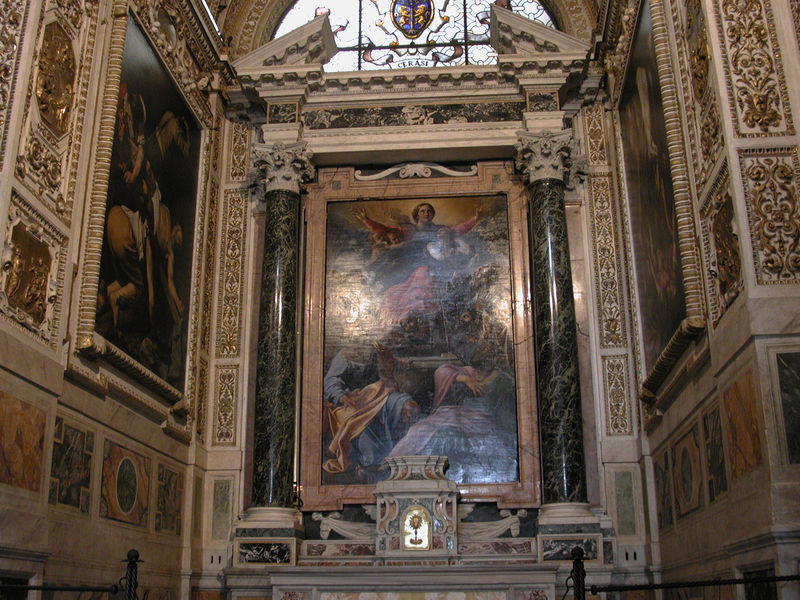
Titel: Cappella Cesari mit Gemälden von der Bekehrung des Paulus und der Kreuzigung des Petrus
Künstler: Michelangelo Merisi da Caravaggio
Standort: Rom, S. Maria del Popolo (EU - I - Latium)
Schlagwörter: blau, gemälde, mann, menschen, fenster, glas, marmor, raum, säule, säulen, arme, barock, falten, bild, spiegelung, kirche, gold, engel, hintern, bilder, man, stuck, granit, foto, fotografie, kreuz, altar, kapitell, wappen, kreuzigung, hostie, monstranz, spiegelungen, prunk, heilig, korinthisch, absperrung, kapitel, tabernakel, säulem, katholisch, hauptaltar, sprenggiebel, sulen